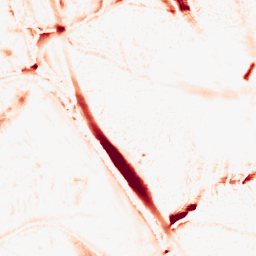
Category: morphological
Decomposition family: morphological_ellipse
Decomposition parameters: operation: opening
width: 20
height: 30
Upsampling method: bilinear
Upsampling parameters: scale: 2
Upsampling scale: 2